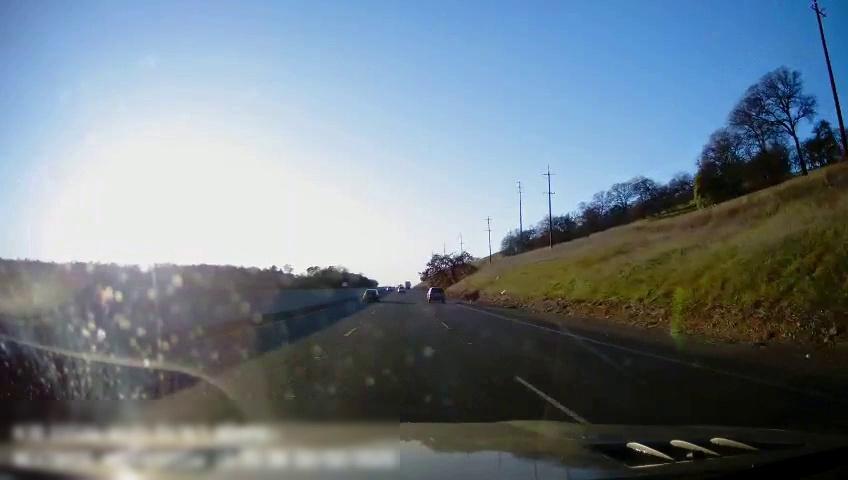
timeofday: Day
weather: Sunny
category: Drivable Space
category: Vehicles | Car
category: Vehicles | Car
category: Lanes | Alternate Lane
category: Lanes | Current Lane
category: Lanes | Current Lane
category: Lanes | Alternate Lane